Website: lowes
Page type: stored-credit-cards
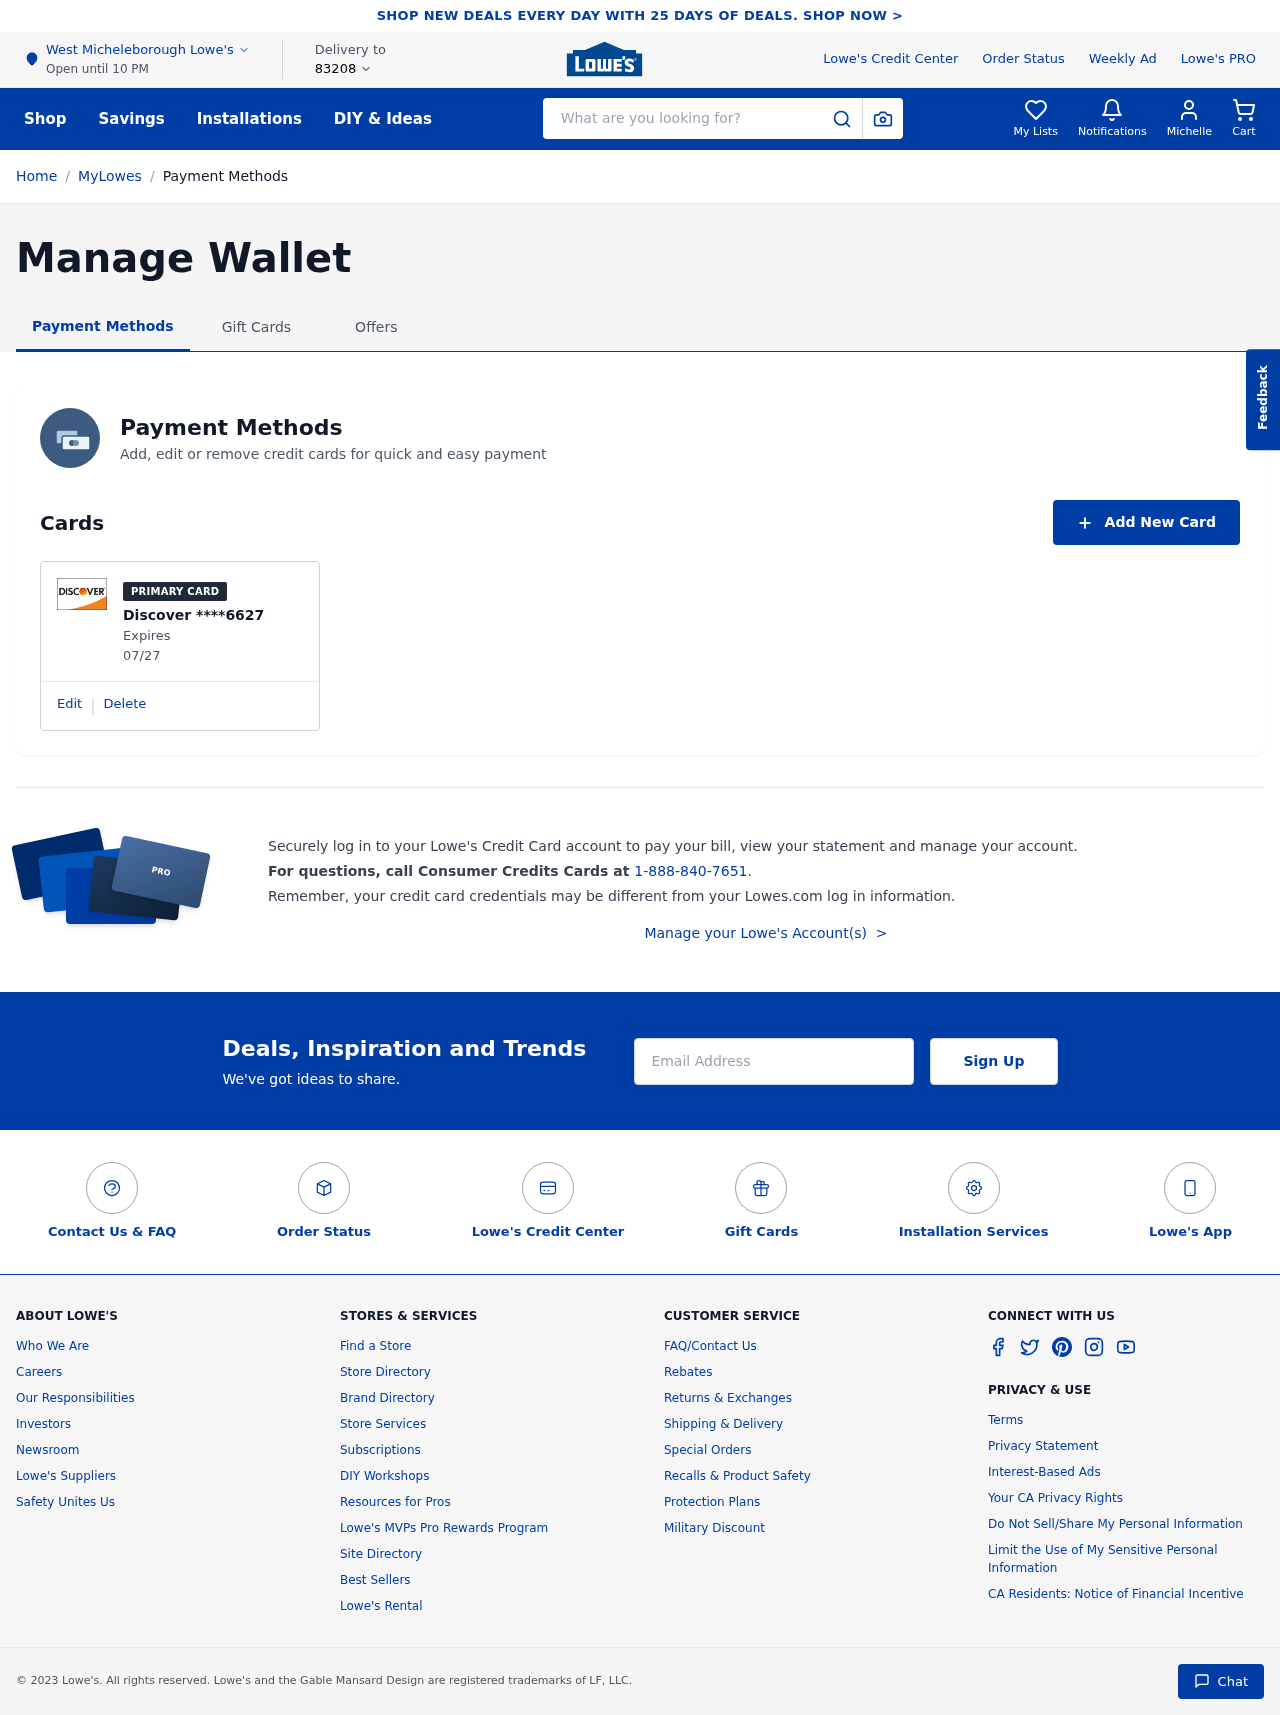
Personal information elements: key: PII_CARD_EXPIRY
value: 07/27
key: PII_CARD_LAST4
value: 6627
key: PII_CARD_TYPE
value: Discover
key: PII_CITY
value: West Micheleborough
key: PII_EMAIL
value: michellemolina@yahoo.com
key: PII_FIRSTNAME
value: Michelle
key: PII_POSTCODE
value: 83208
Search elements: key: HEADER_SEARCH
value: What are you looking for?